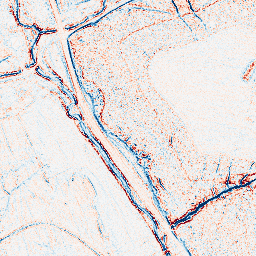
Category: edge_preserving
Decomposition family: bilateral
Decomposition parameters: d: 5
sigma_color: 50
sigma_space: 100
Upsampling method: quartic
Upsampling parameters: scale: 2
Upsampling scale: 2